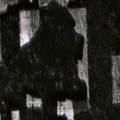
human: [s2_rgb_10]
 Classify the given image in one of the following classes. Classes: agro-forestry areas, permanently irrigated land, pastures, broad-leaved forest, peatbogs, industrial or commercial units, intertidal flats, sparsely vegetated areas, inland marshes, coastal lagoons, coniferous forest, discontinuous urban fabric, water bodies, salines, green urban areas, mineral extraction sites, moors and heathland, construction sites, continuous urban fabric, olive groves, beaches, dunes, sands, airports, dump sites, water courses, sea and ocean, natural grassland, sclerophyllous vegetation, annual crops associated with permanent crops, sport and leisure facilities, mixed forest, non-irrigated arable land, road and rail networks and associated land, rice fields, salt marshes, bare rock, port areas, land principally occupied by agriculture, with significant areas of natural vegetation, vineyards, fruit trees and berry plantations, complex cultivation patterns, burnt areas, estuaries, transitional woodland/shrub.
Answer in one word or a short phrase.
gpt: coniferous forest, mixed forest